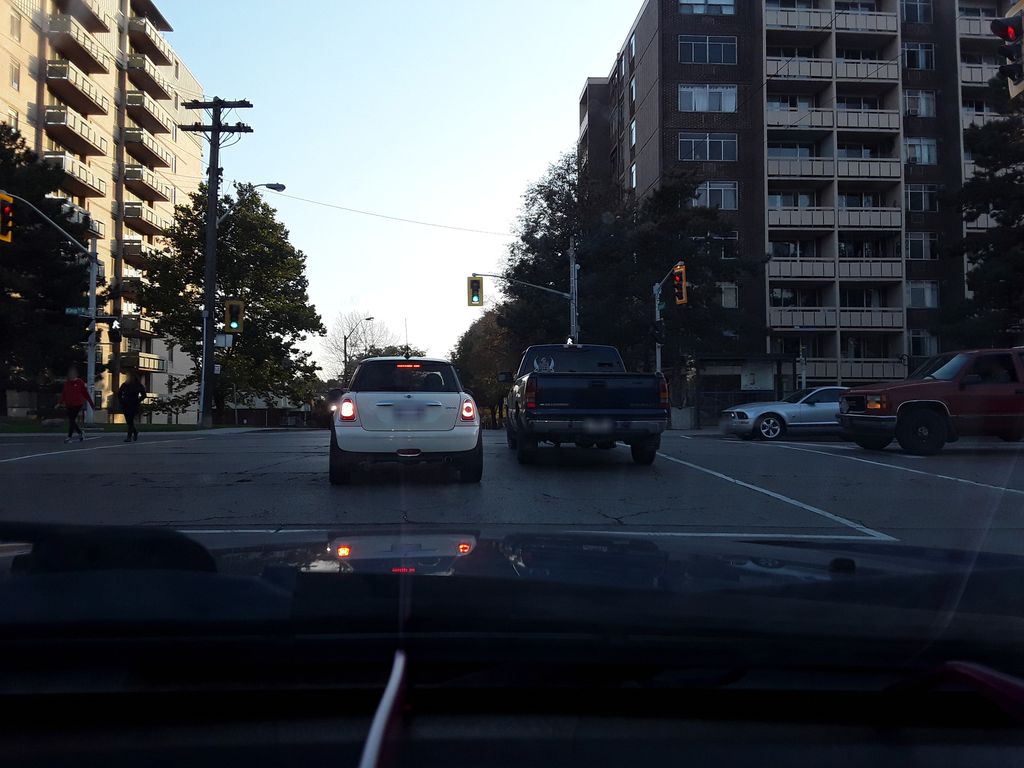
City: hamilton